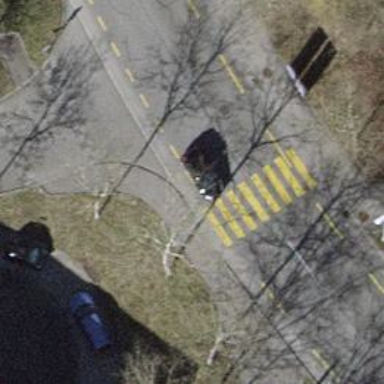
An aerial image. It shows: Kerb barrier.